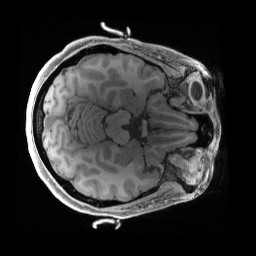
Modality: T1w
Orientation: axial
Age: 50
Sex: female
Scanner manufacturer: siemens
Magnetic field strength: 3 T
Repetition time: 2.4 s
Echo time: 0.00241 s